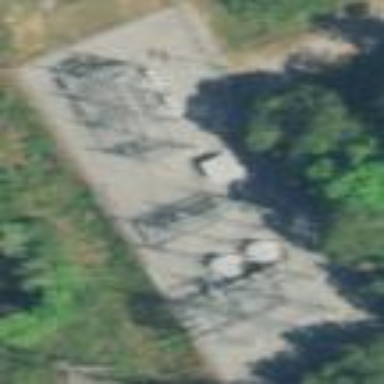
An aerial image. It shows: Distribution level power substation enclosed by fence.